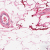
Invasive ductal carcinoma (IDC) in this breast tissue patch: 0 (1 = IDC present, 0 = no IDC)